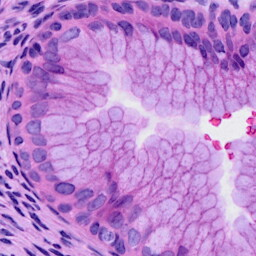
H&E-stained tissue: Cervix